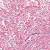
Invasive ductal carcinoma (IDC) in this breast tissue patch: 0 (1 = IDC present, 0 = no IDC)